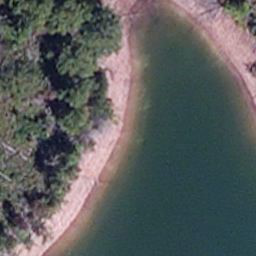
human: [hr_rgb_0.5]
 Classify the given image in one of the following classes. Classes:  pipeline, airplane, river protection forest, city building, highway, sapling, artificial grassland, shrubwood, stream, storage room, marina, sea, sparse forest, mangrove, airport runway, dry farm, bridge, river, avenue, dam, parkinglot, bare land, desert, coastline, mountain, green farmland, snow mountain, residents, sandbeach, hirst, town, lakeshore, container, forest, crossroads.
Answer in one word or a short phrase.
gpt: lakeshore